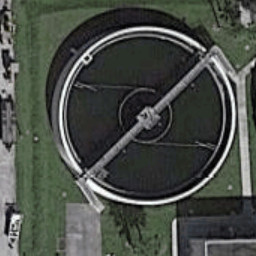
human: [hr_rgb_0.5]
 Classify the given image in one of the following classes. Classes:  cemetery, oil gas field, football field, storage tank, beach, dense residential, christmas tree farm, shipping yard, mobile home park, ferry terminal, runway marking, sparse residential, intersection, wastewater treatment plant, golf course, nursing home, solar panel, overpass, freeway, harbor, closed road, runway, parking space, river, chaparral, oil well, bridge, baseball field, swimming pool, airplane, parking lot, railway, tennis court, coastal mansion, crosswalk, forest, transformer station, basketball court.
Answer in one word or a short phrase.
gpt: wastewater treatment plant